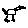
Label: bird